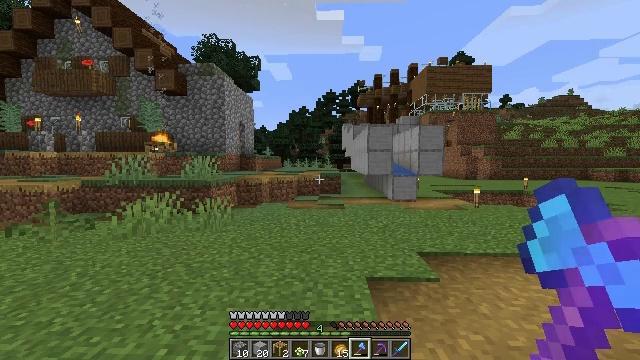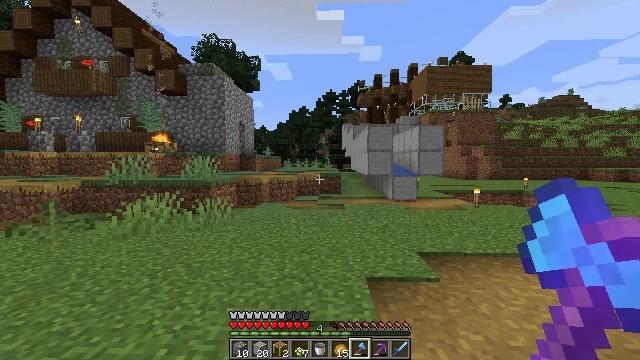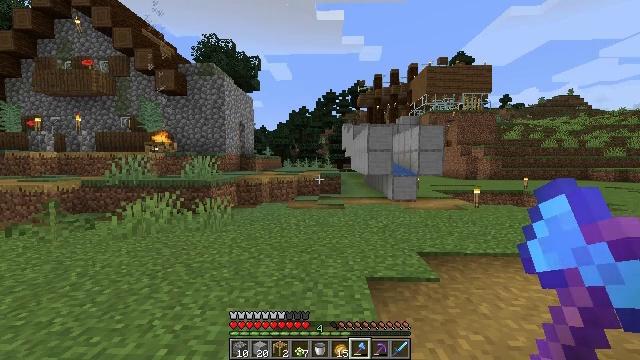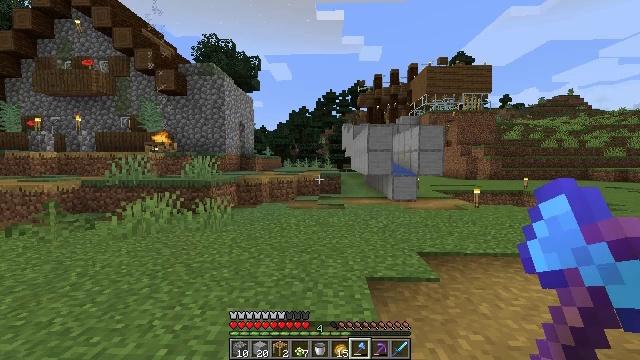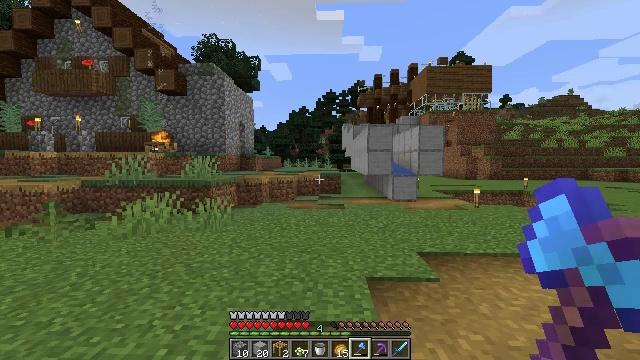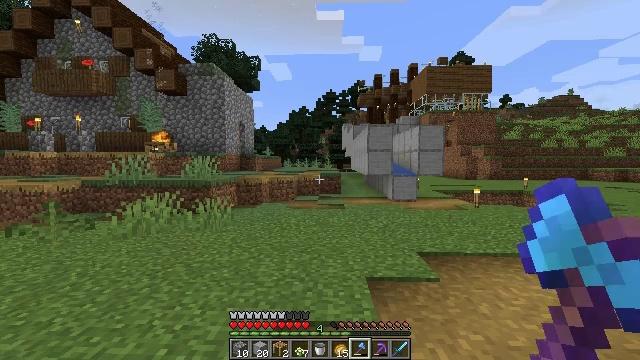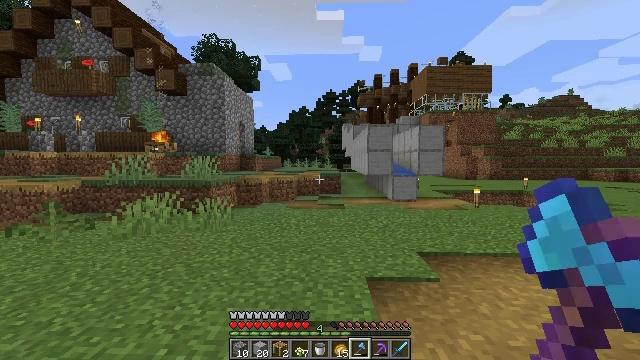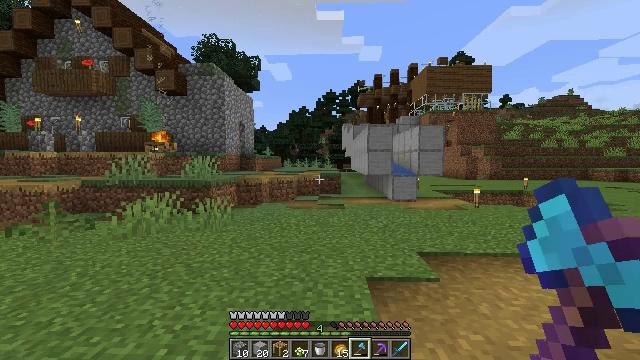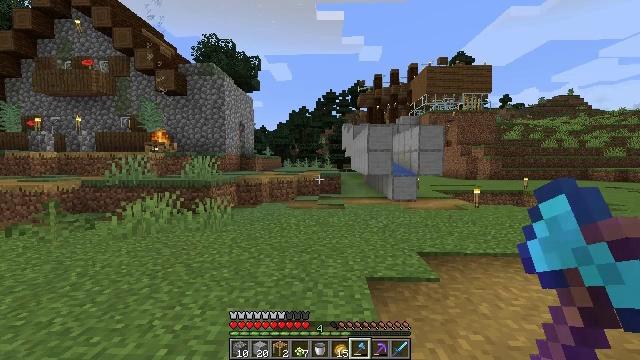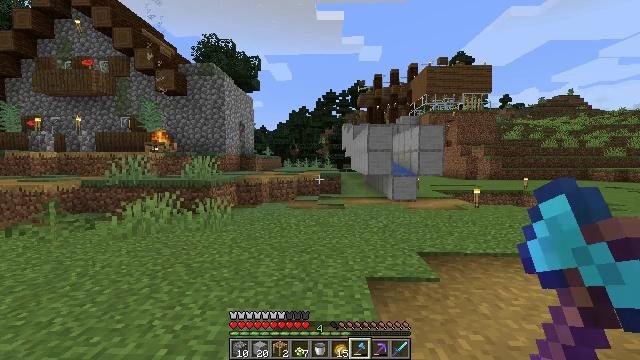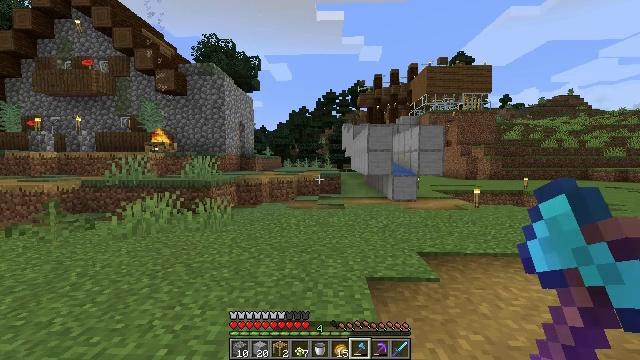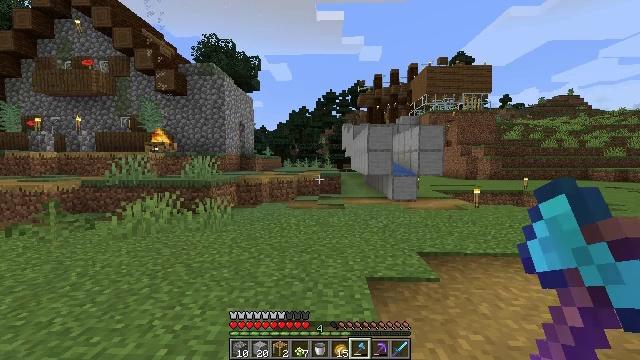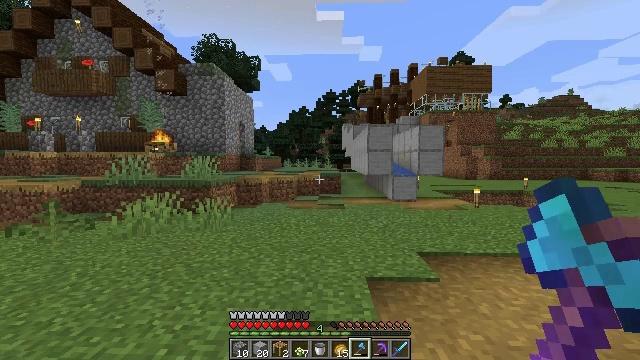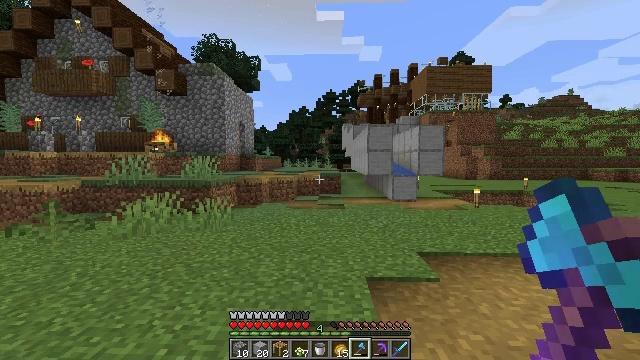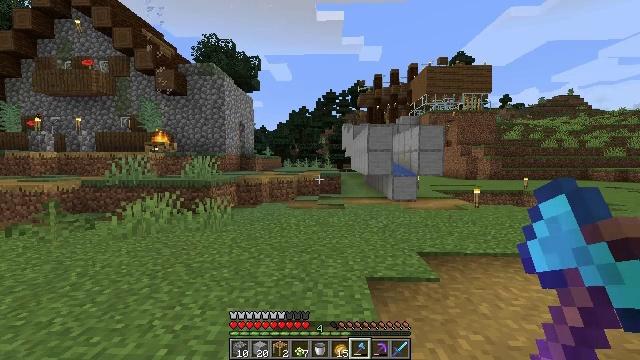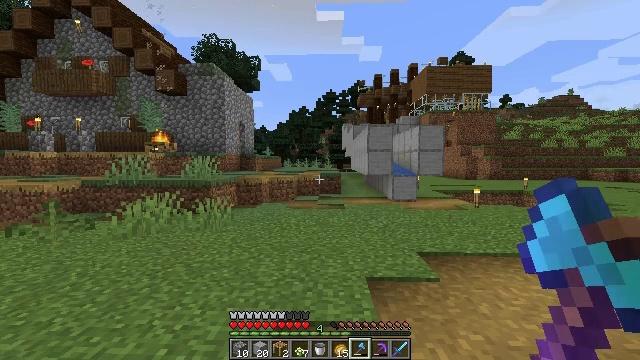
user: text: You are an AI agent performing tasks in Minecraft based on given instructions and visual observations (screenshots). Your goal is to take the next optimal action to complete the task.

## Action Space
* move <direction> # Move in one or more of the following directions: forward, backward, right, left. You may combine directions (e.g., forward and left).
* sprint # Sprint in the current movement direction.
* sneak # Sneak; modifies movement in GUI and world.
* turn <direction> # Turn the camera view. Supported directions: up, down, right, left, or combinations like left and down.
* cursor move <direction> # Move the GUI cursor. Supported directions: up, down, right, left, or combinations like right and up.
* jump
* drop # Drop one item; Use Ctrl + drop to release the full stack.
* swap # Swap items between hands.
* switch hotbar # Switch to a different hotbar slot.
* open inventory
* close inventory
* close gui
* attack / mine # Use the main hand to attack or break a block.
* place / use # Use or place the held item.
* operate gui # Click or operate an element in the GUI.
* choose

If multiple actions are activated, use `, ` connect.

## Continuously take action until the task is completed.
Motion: motion action
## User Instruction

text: Clear away tall grass.
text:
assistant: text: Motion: no_op
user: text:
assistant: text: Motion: no_op
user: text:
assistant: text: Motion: no_op
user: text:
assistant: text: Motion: no_op
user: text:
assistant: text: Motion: no_op
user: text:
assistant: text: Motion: no_op
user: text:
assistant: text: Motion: no_op
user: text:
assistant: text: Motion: no_op
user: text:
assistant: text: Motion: no_op
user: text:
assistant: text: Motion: no_op
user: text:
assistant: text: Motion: no_op
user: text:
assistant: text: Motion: no_op
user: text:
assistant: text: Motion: no_op
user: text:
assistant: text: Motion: no_op
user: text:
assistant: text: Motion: no_op
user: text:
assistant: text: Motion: no_op
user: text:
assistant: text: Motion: no_op
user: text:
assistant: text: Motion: no_op
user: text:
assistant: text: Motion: no_op
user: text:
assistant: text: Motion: no_op
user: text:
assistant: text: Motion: no_op
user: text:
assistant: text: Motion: no_op
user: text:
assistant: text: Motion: no_op
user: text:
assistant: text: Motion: no_op
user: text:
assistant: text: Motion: no_op
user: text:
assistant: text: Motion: no_op
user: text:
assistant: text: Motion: no_op
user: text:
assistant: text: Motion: no_op
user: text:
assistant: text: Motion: no_op
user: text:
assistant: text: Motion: no_op